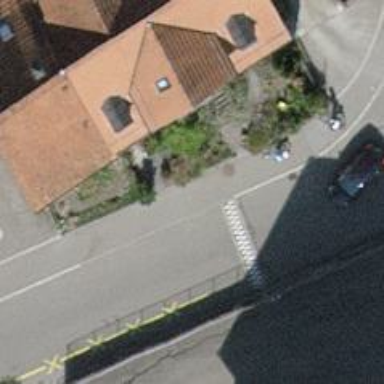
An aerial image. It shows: Traffic calming hump on the road.